The image is a wavelet scalogram (time versus scale/frequency) of a rolling-element bearing's vibration signal. Based on the visible evidence, which condition applies: normal, inner_race, outer_race, ball?
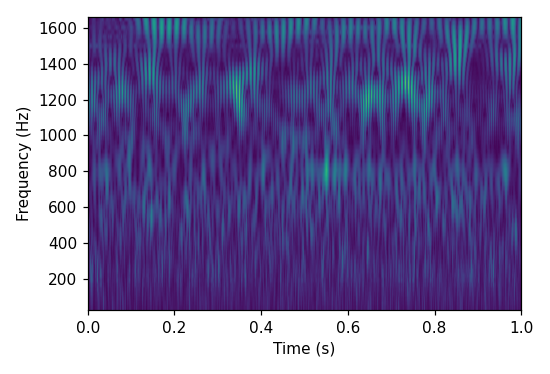
Answer: outer_race